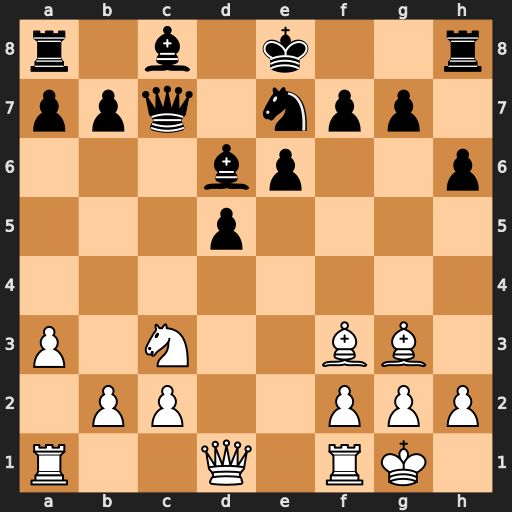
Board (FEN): r1b1k2r/ppq1npp1/3bp2p/3p4/8/P1N2BB1/1PP2PPP/R2Q1RK1
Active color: w
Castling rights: kq
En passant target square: -
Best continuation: Nb5 Bxg3 Nxc7+